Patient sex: M
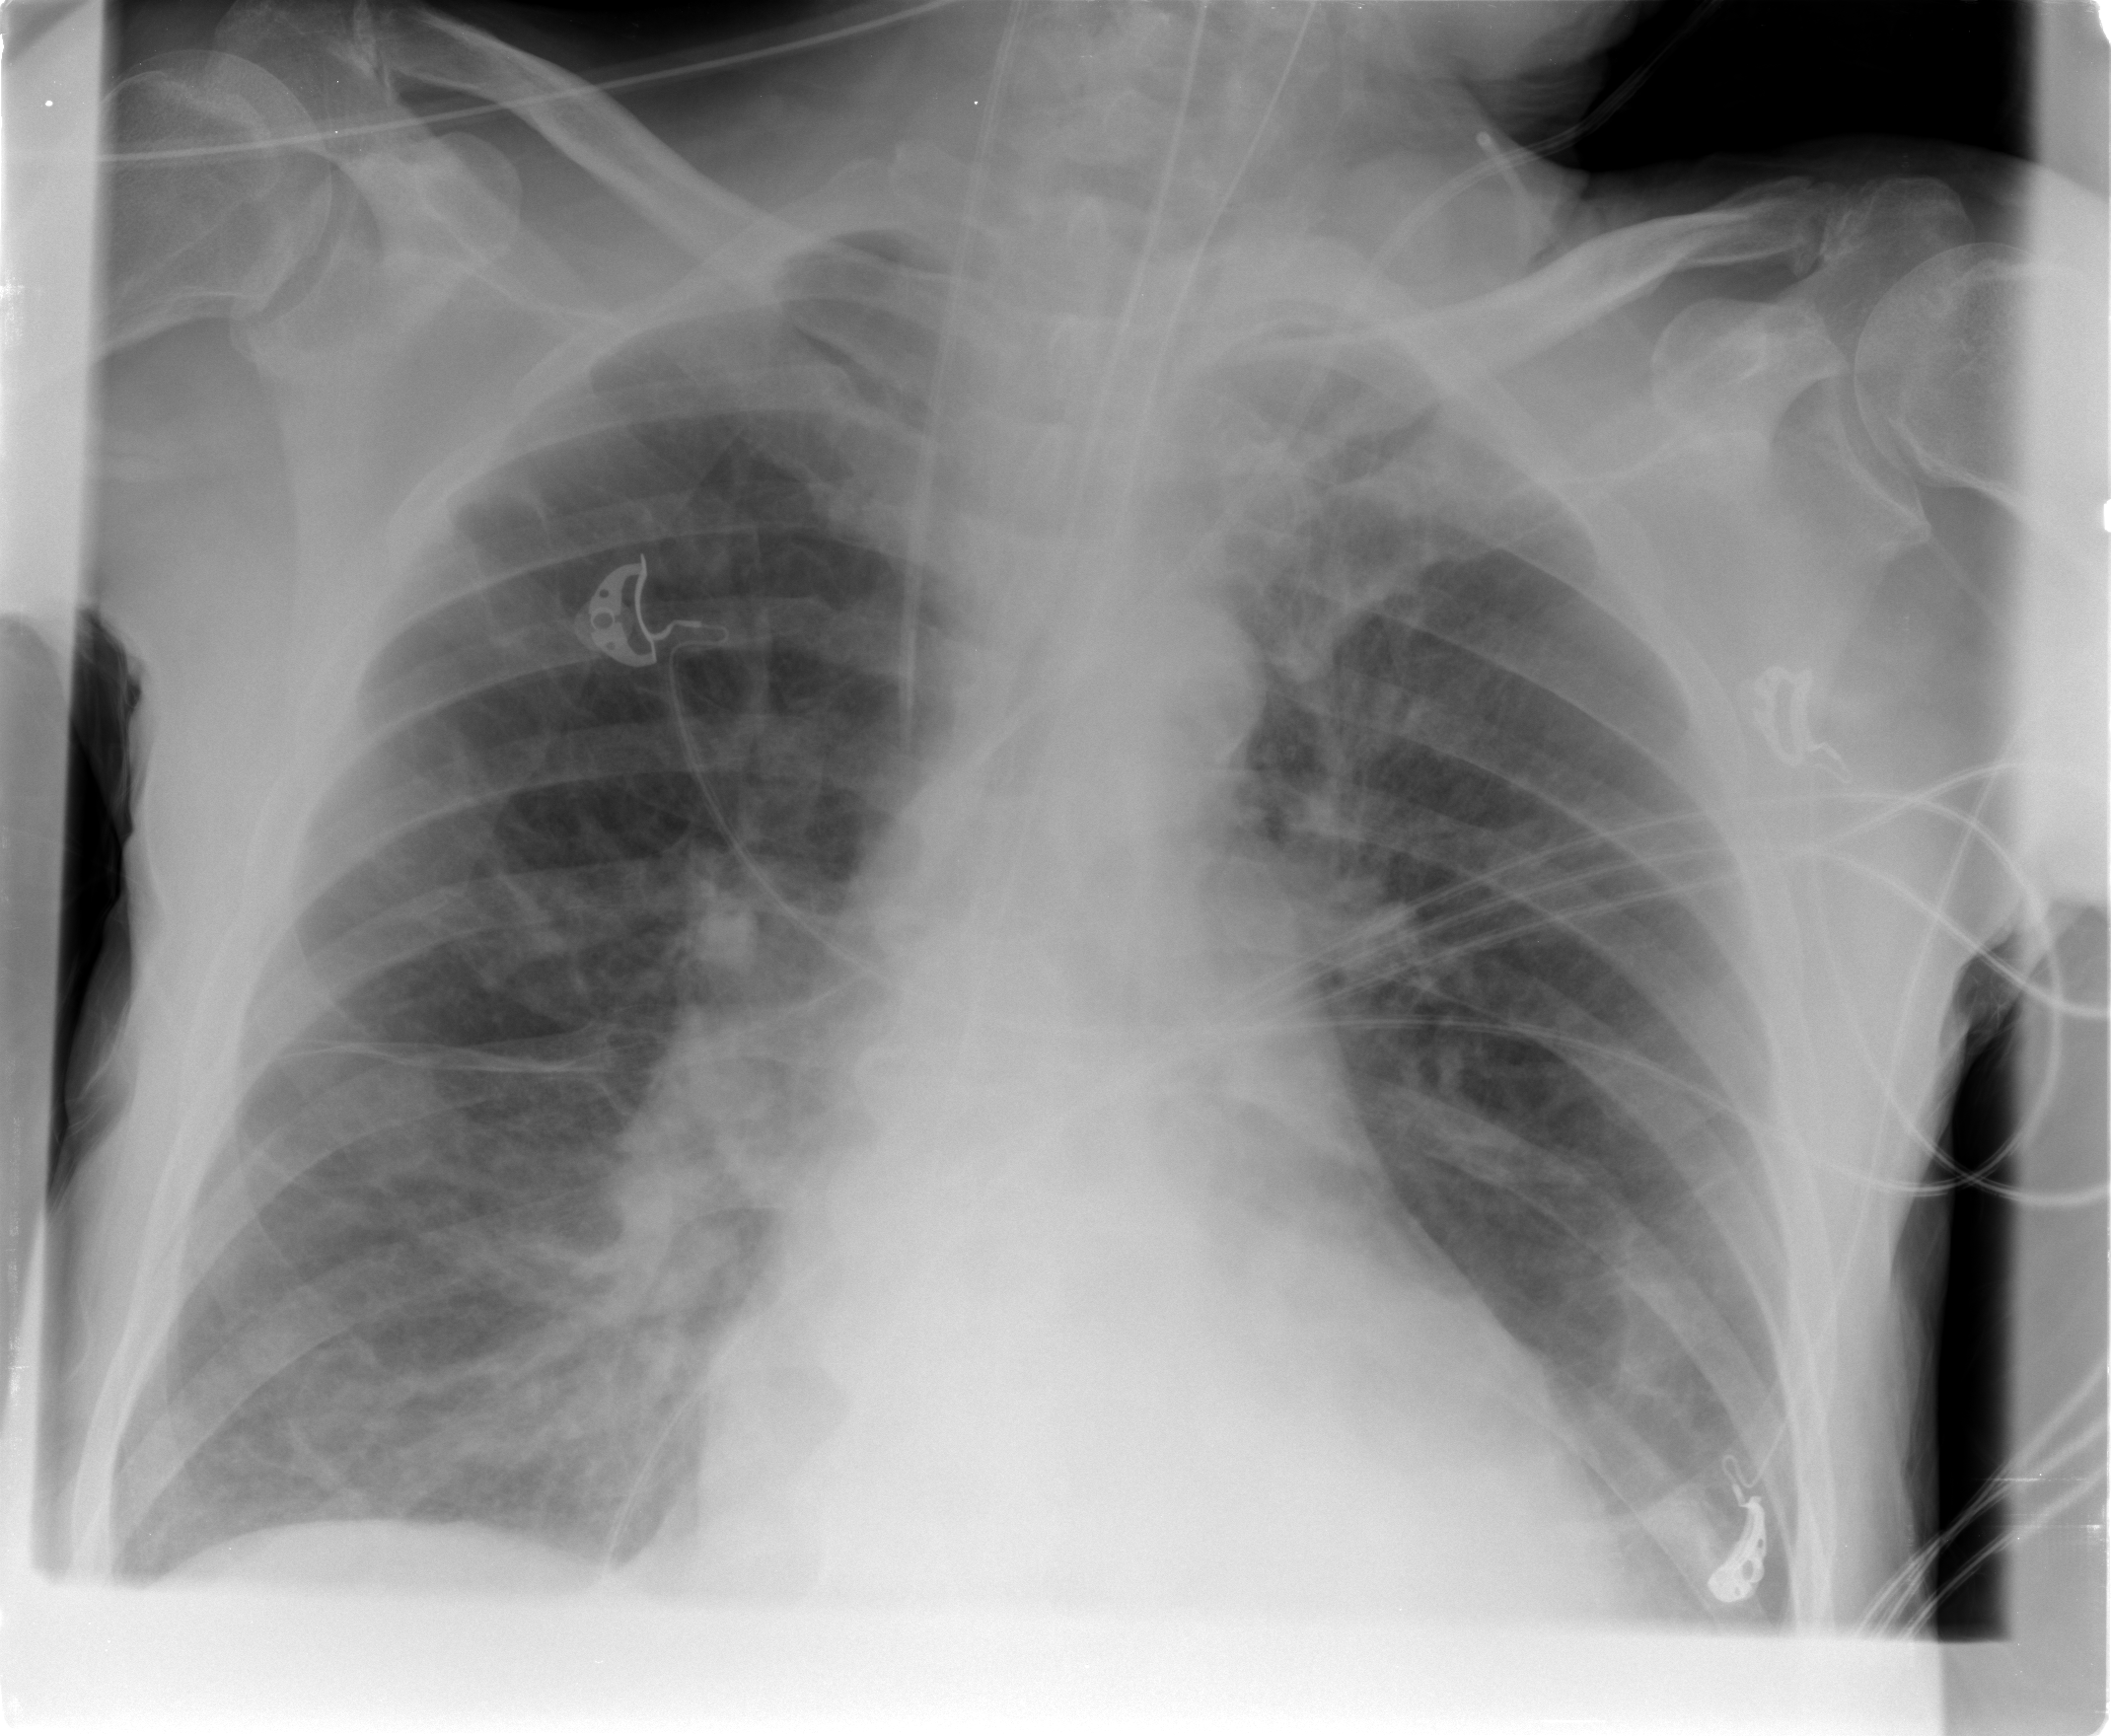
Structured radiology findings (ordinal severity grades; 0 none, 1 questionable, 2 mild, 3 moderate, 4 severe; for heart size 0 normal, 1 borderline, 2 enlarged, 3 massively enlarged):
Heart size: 1
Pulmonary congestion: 2
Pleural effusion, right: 1
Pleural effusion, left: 2
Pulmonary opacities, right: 2
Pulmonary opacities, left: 1
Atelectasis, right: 2
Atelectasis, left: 2